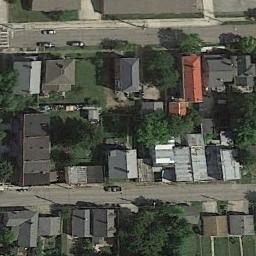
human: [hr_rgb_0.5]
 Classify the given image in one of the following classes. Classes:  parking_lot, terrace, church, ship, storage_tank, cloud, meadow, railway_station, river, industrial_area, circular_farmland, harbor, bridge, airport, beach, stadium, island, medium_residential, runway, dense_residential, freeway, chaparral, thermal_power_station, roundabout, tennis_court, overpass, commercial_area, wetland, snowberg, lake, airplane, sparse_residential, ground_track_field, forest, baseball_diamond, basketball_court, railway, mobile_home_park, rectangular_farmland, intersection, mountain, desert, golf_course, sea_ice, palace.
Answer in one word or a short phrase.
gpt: medium_residential